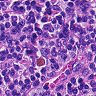
Metastatic tissue present: no